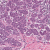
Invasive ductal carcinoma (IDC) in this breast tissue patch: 0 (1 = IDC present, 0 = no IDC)